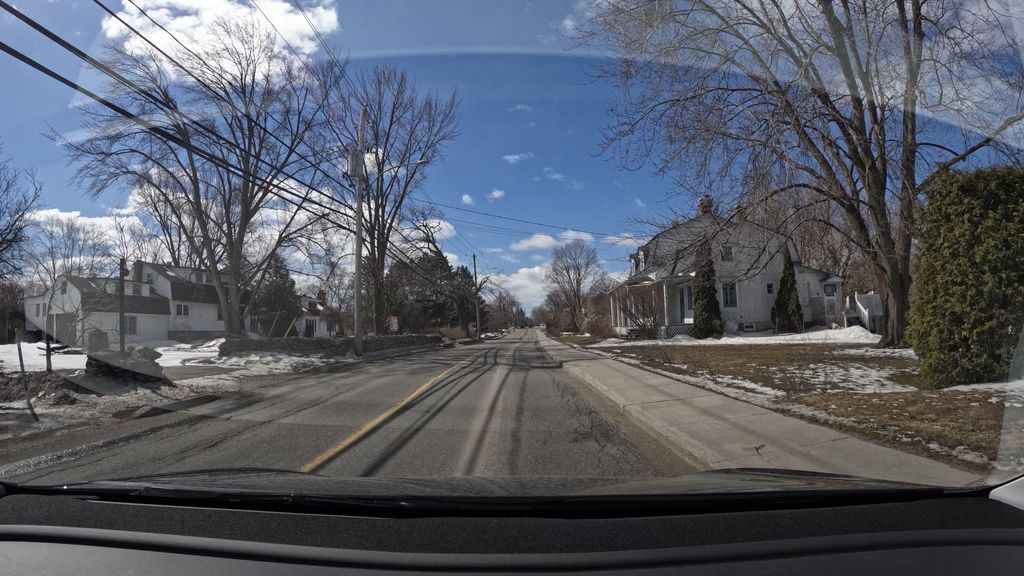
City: montreal